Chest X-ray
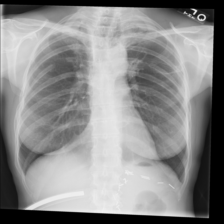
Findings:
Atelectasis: negative
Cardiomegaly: negative
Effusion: negative
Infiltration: negative
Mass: negative
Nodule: negative
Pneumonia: negative
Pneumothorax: negative
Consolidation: negative
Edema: negative
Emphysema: negative
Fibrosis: negative
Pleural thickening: negative
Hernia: negative